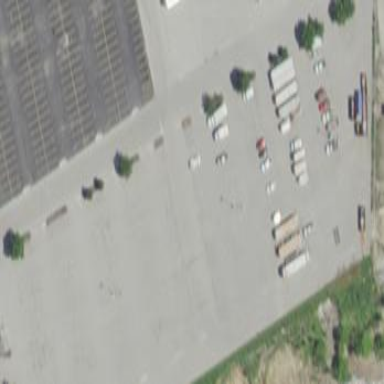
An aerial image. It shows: Parking area.